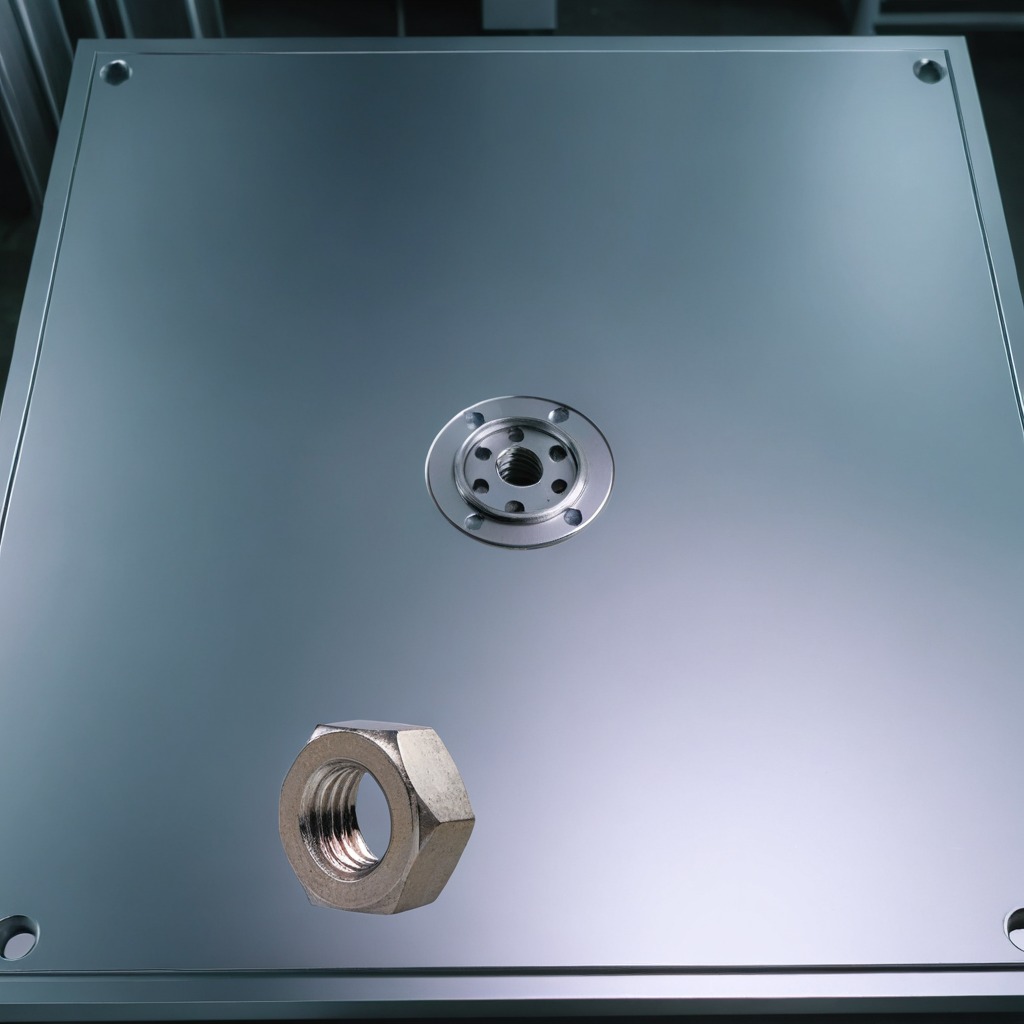
A metal nut lies on a metal table in a machine shop under fluorescent lights.